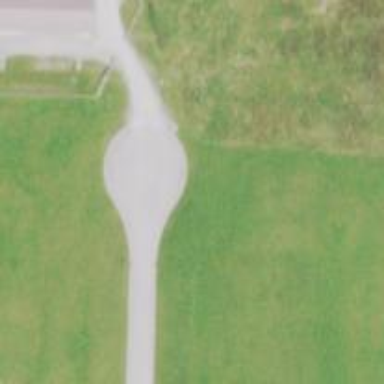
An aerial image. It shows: Turning circle on the road.